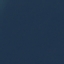
Land use / land cover: SeaLake